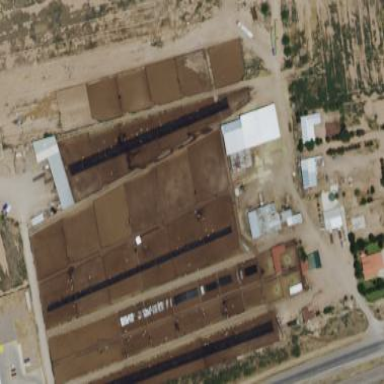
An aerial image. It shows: Industrial building used as slaughterhouse.